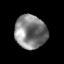
Tissue: prostate
Cell type: Myeloid cells
Senescence score: 0.3375
Nuclear area (px): 1044
Mean DAPI intensity: 127.523